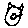
Label: cat